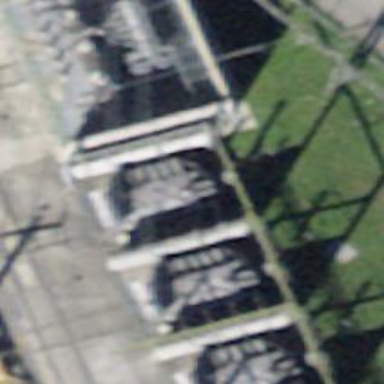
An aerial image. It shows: Transformer is shown.